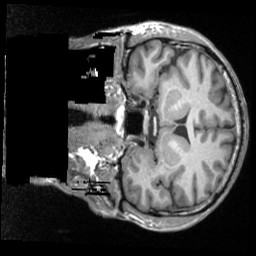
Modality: T1w
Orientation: coronal